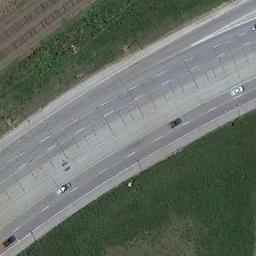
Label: freeway